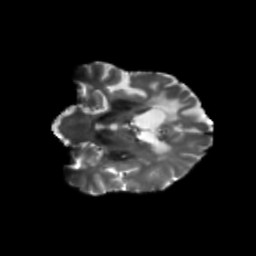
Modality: T2w
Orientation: coronal
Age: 46
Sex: male
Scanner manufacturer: siemens
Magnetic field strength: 3 T
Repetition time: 5.25 s
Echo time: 0.08 s